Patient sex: M
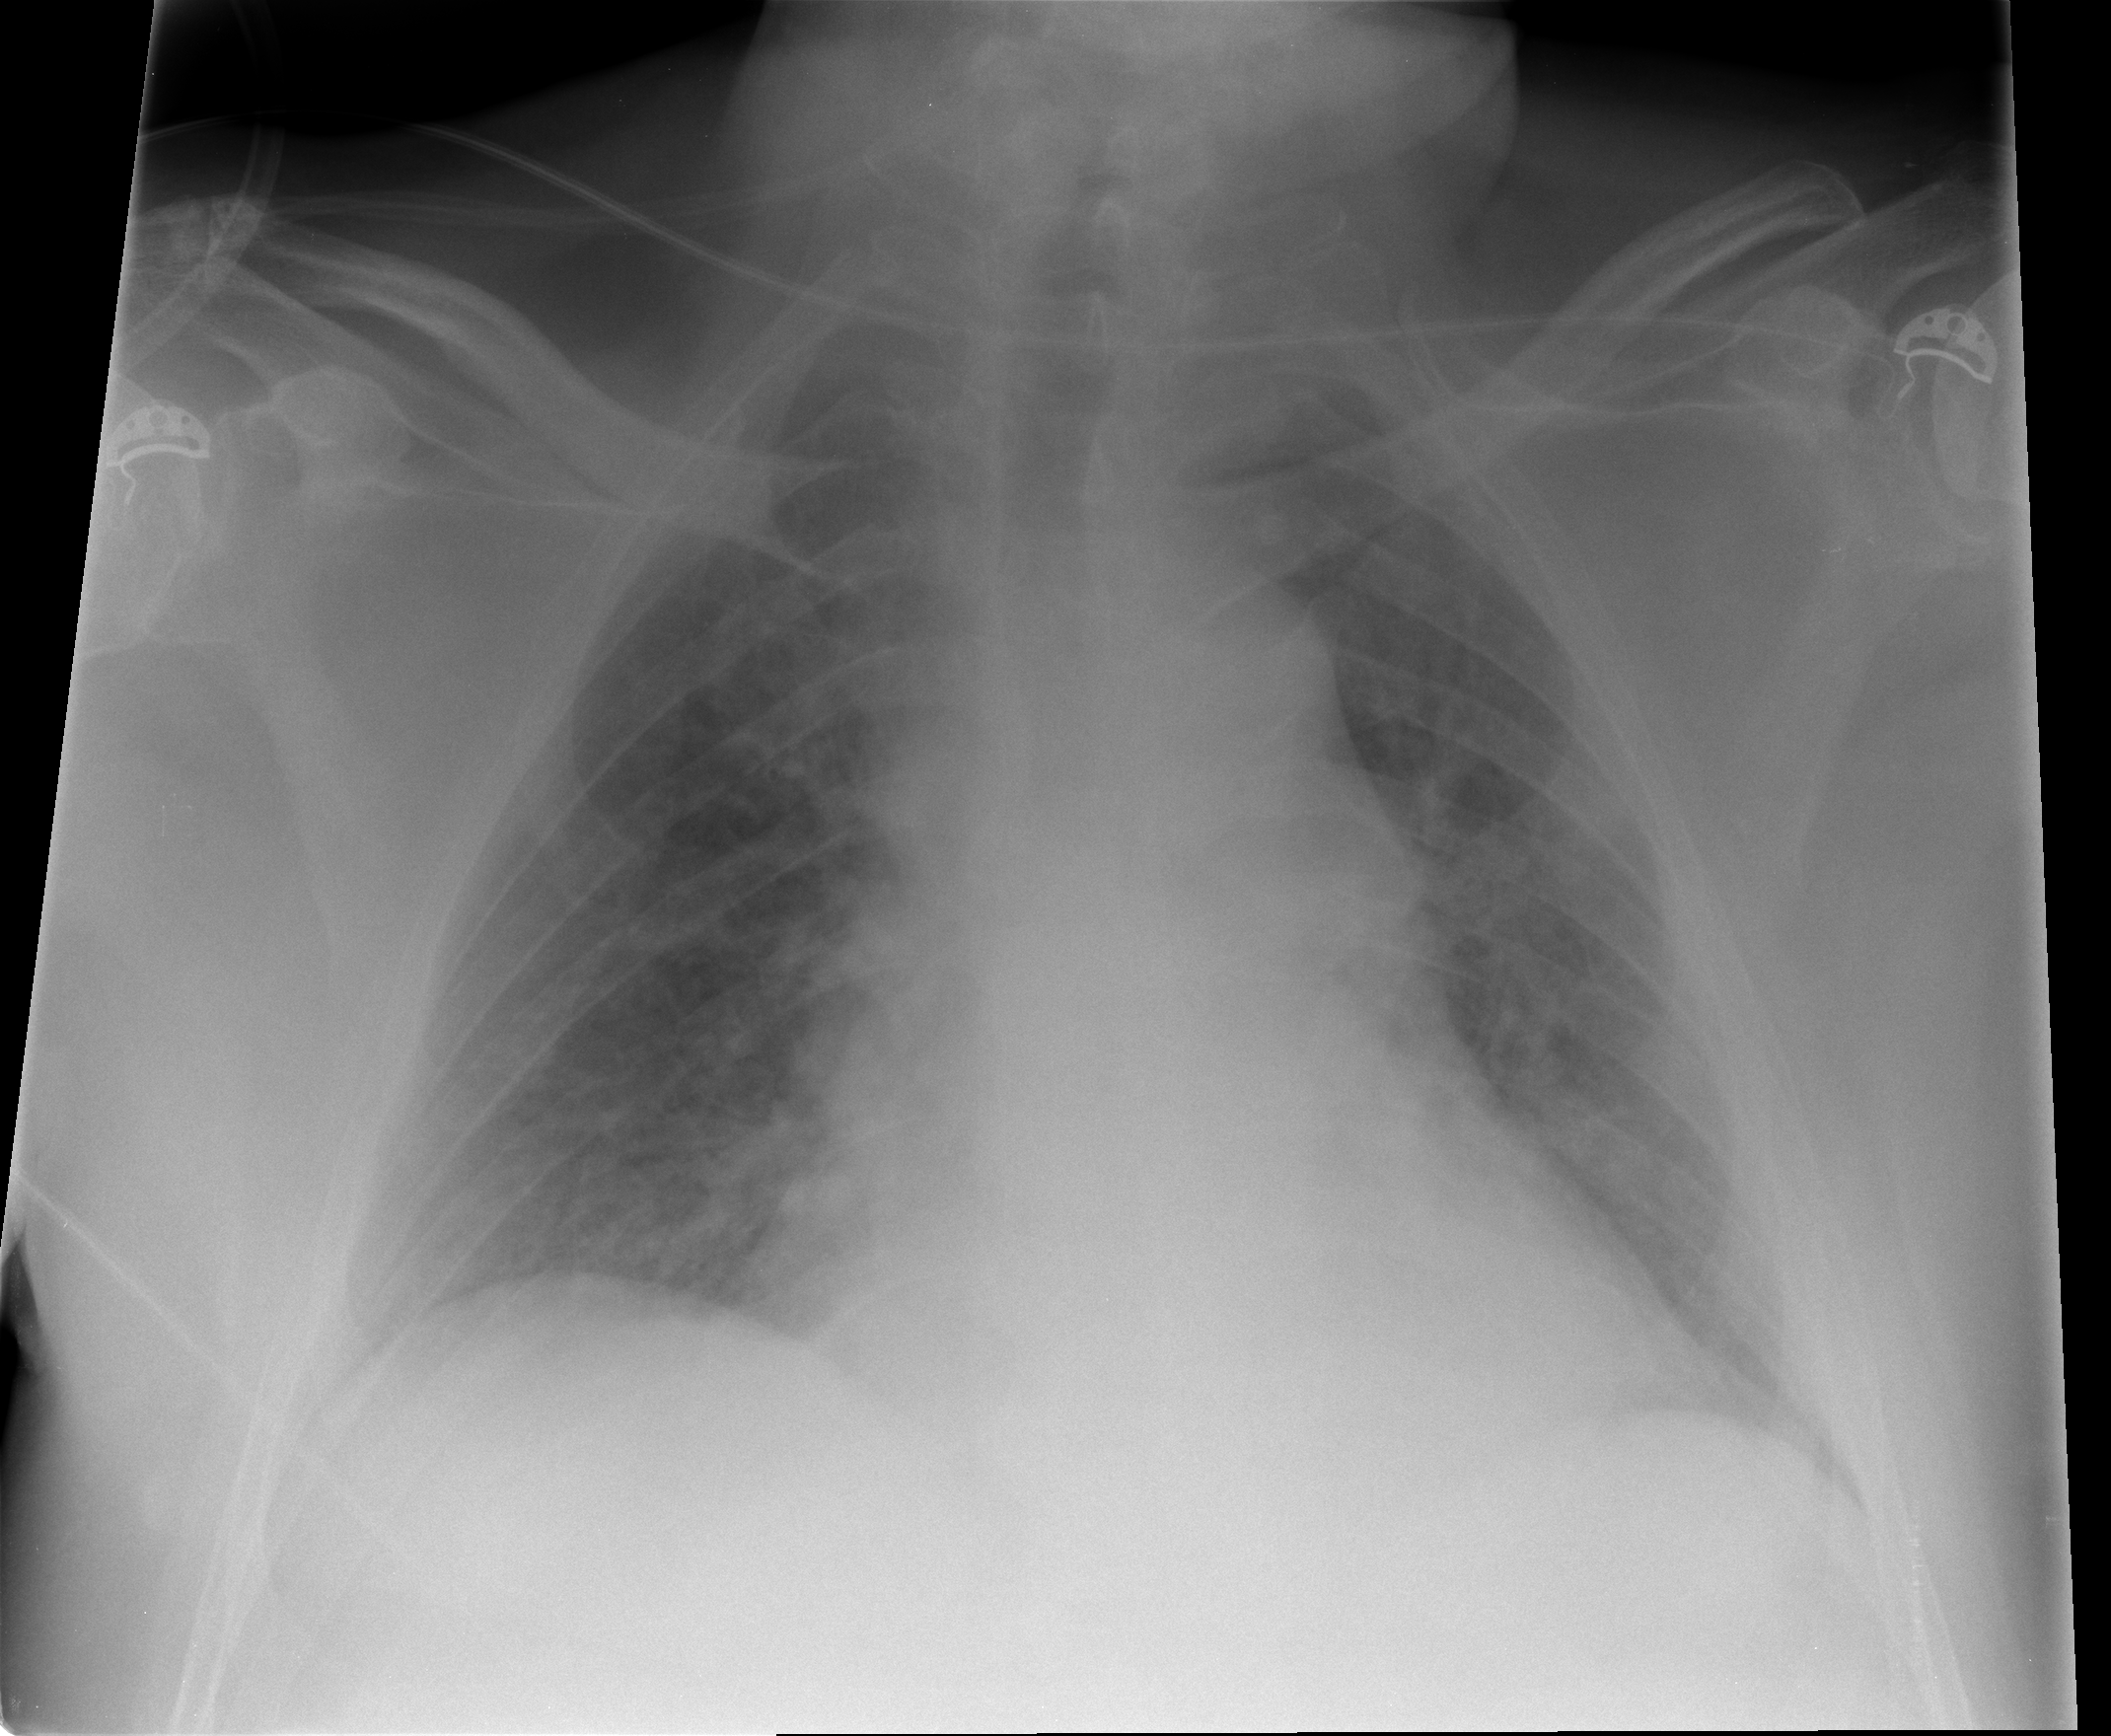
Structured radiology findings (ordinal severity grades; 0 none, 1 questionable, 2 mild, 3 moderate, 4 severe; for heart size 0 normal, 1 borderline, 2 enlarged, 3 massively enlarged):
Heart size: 2
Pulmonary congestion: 2
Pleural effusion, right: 1
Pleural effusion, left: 0
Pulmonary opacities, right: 2
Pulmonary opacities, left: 2
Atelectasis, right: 0
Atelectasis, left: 0